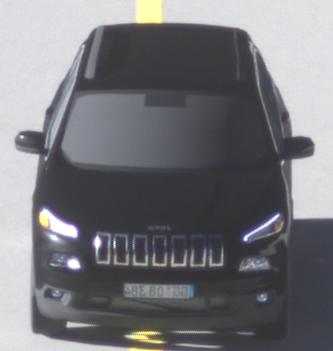
Make: Jeep
Model: Cherokee 3.2 V6 Pentastar
Detailed model: Cherokee (KL)
Model produced from: 2014/07
Model produced until: 2015/07
Doors: 5
Color: black
Road condition: dry road
Daytime: sunrise or sunset
Contrast: high contrast